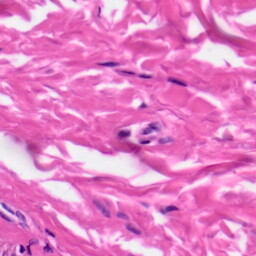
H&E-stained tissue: Skin